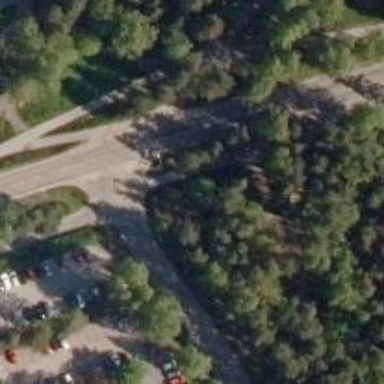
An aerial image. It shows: Tertiary road made of asphalt leading to roundabout junction.